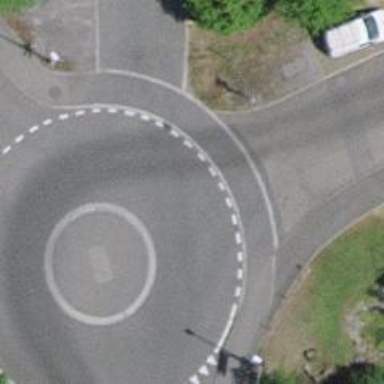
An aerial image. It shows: Residential road with asphalt surface leading to roundabout.